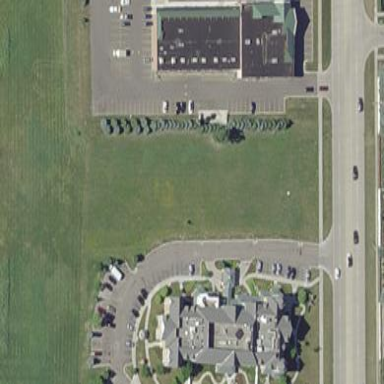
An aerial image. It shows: Nursing home.